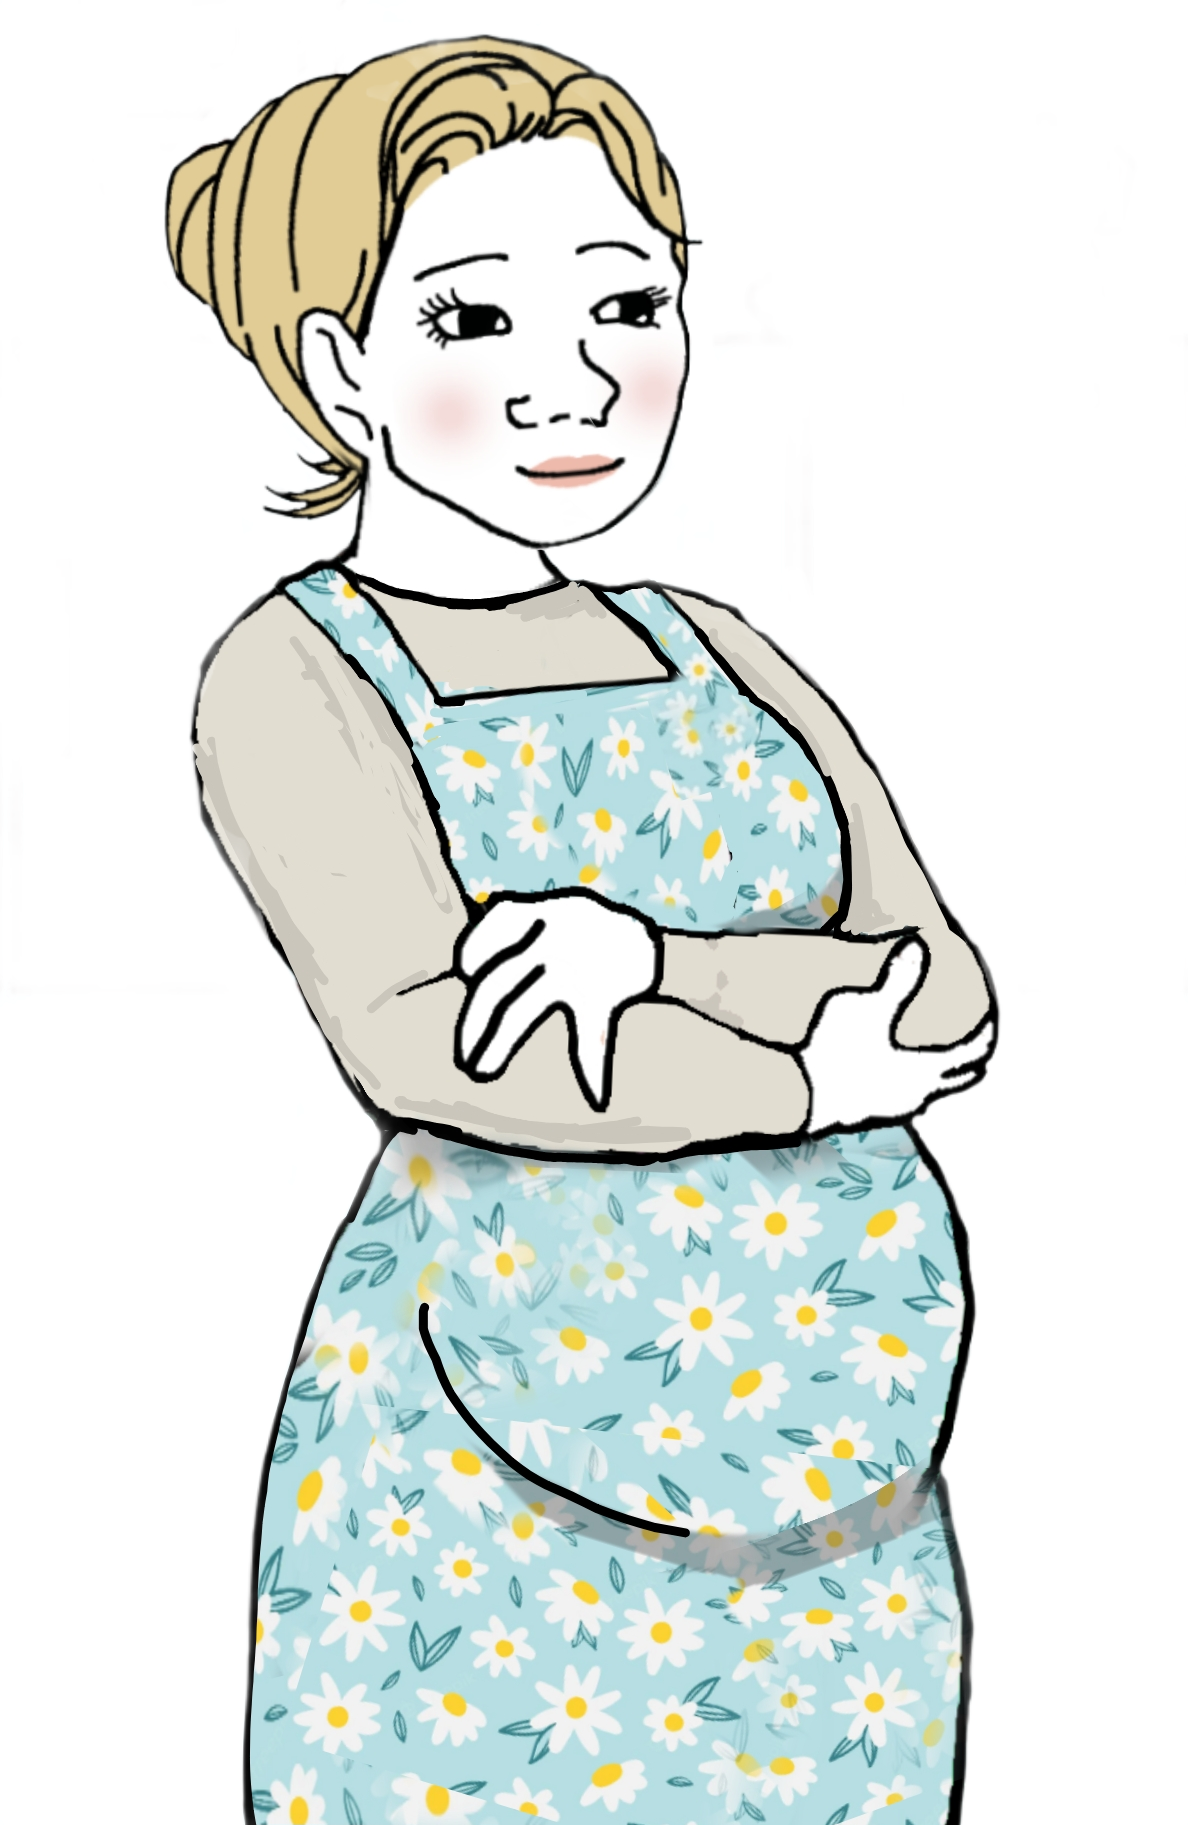
Label: 5_Trad_Wife